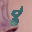
Label: 8